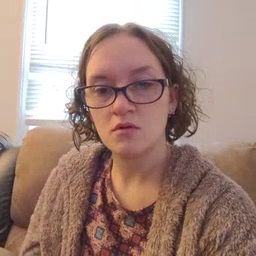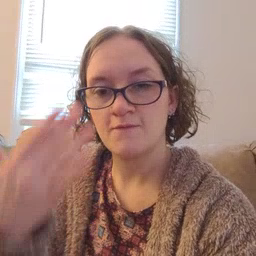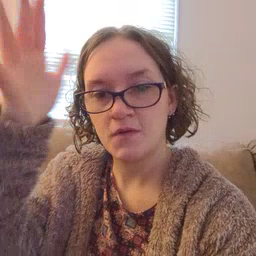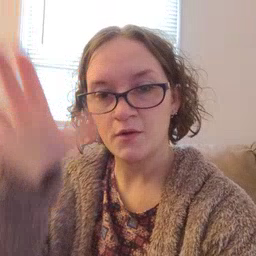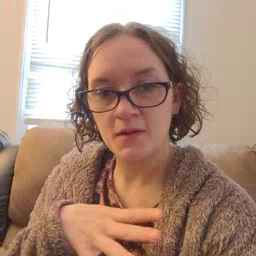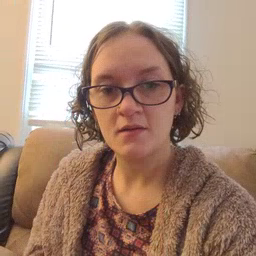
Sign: fireman